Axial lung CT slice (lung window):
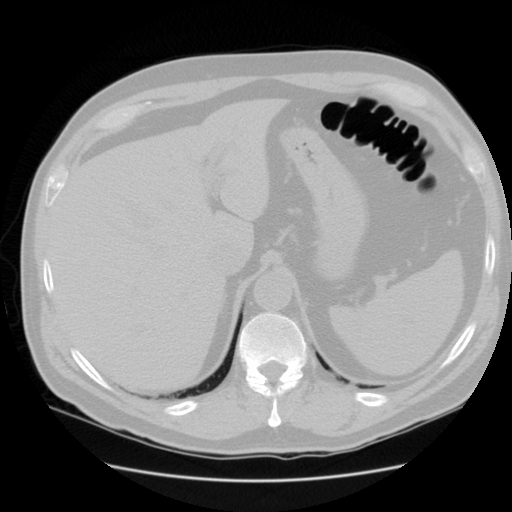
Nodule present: no